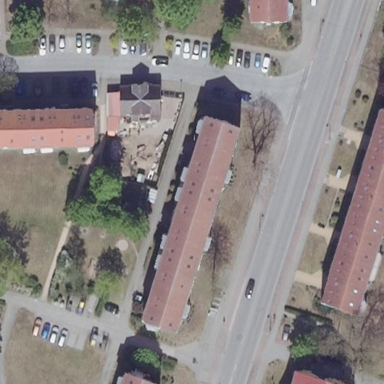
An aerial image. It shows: Gabled building.